Field crop: maize
Growth stage: 2
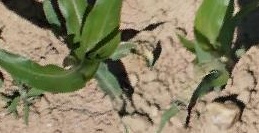
Species: maize